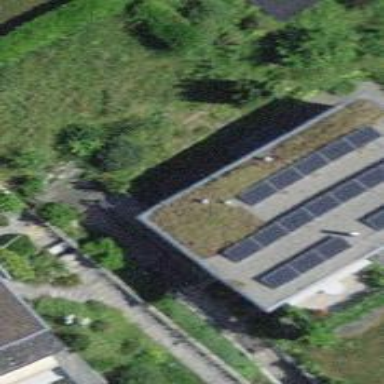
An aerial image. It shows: Solar power generator.